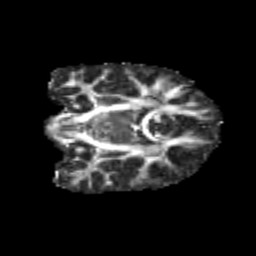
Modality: FA
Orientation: coronal
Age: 10
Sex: male
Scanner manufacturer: siemens
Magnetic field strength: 3 T
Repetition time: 3.8 s
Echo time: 0.07 s